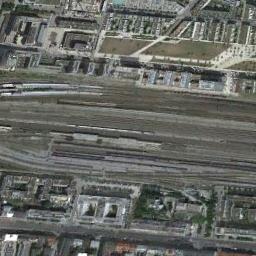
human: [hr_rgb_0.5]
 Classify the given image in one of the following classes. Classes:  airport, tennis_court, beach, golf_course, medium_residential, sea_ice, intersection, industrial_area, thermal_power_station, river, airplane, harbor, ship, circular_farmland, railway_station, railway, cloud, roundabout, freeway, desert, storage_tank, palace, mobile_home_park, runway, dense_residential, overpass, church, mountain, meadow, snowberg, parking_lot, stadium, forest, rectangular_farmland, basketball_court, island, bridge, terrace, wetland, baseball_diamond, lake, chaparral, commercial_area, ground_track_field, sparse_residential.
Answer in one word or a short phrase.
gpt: railway